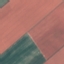
Land use / land cover: AnnualCrop